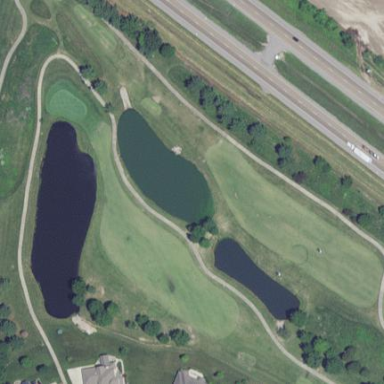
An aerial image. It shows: Grassy area designated as golf fairway.